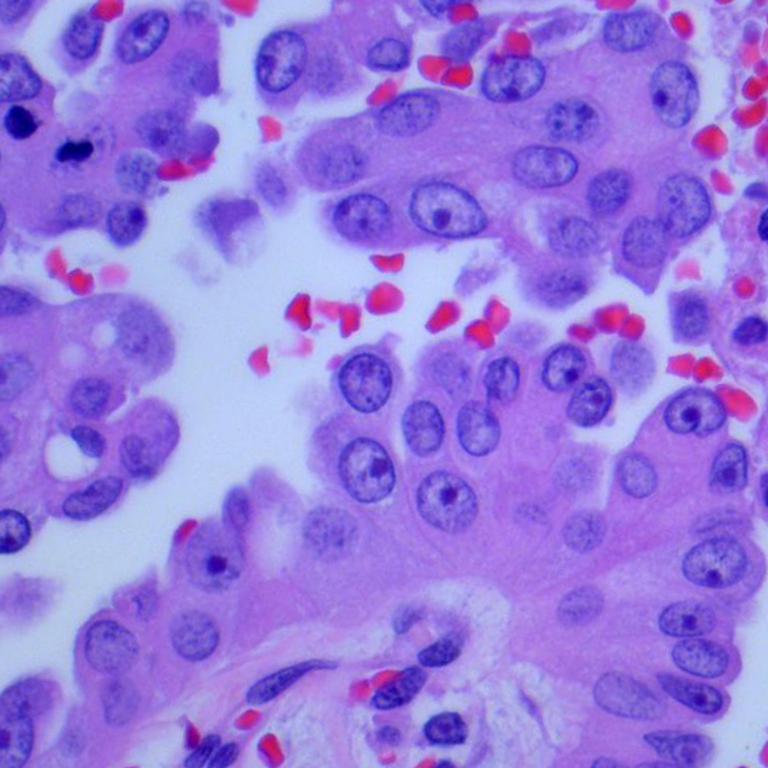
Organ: lung
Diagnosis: adenocarcinomas